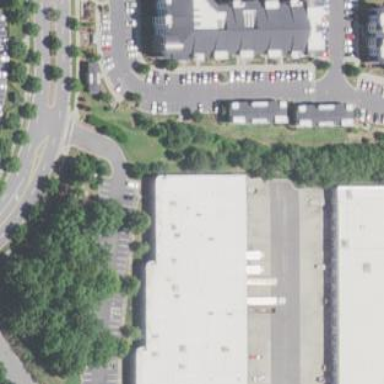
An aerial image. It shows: Warehouse.